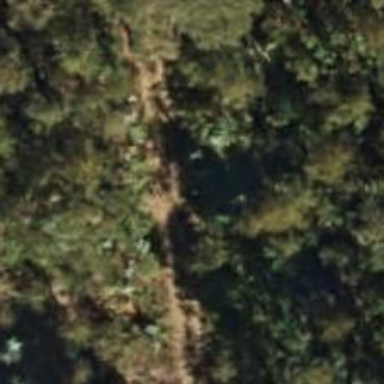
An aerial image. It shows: Path.